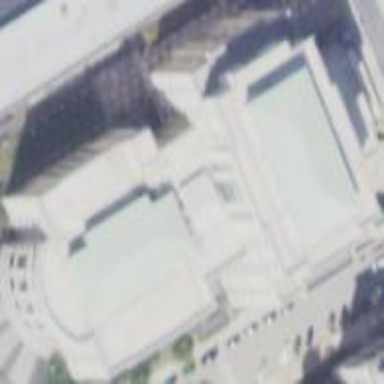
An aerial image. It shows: Government office building.